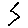
Label: zigzag